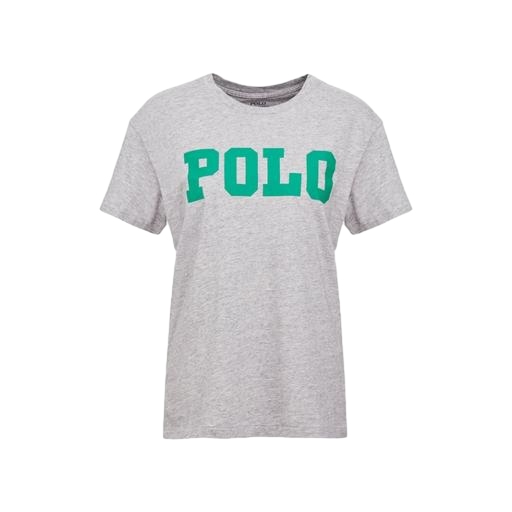
polo t, jersey tee, regular t-shirt, white background